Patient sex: M
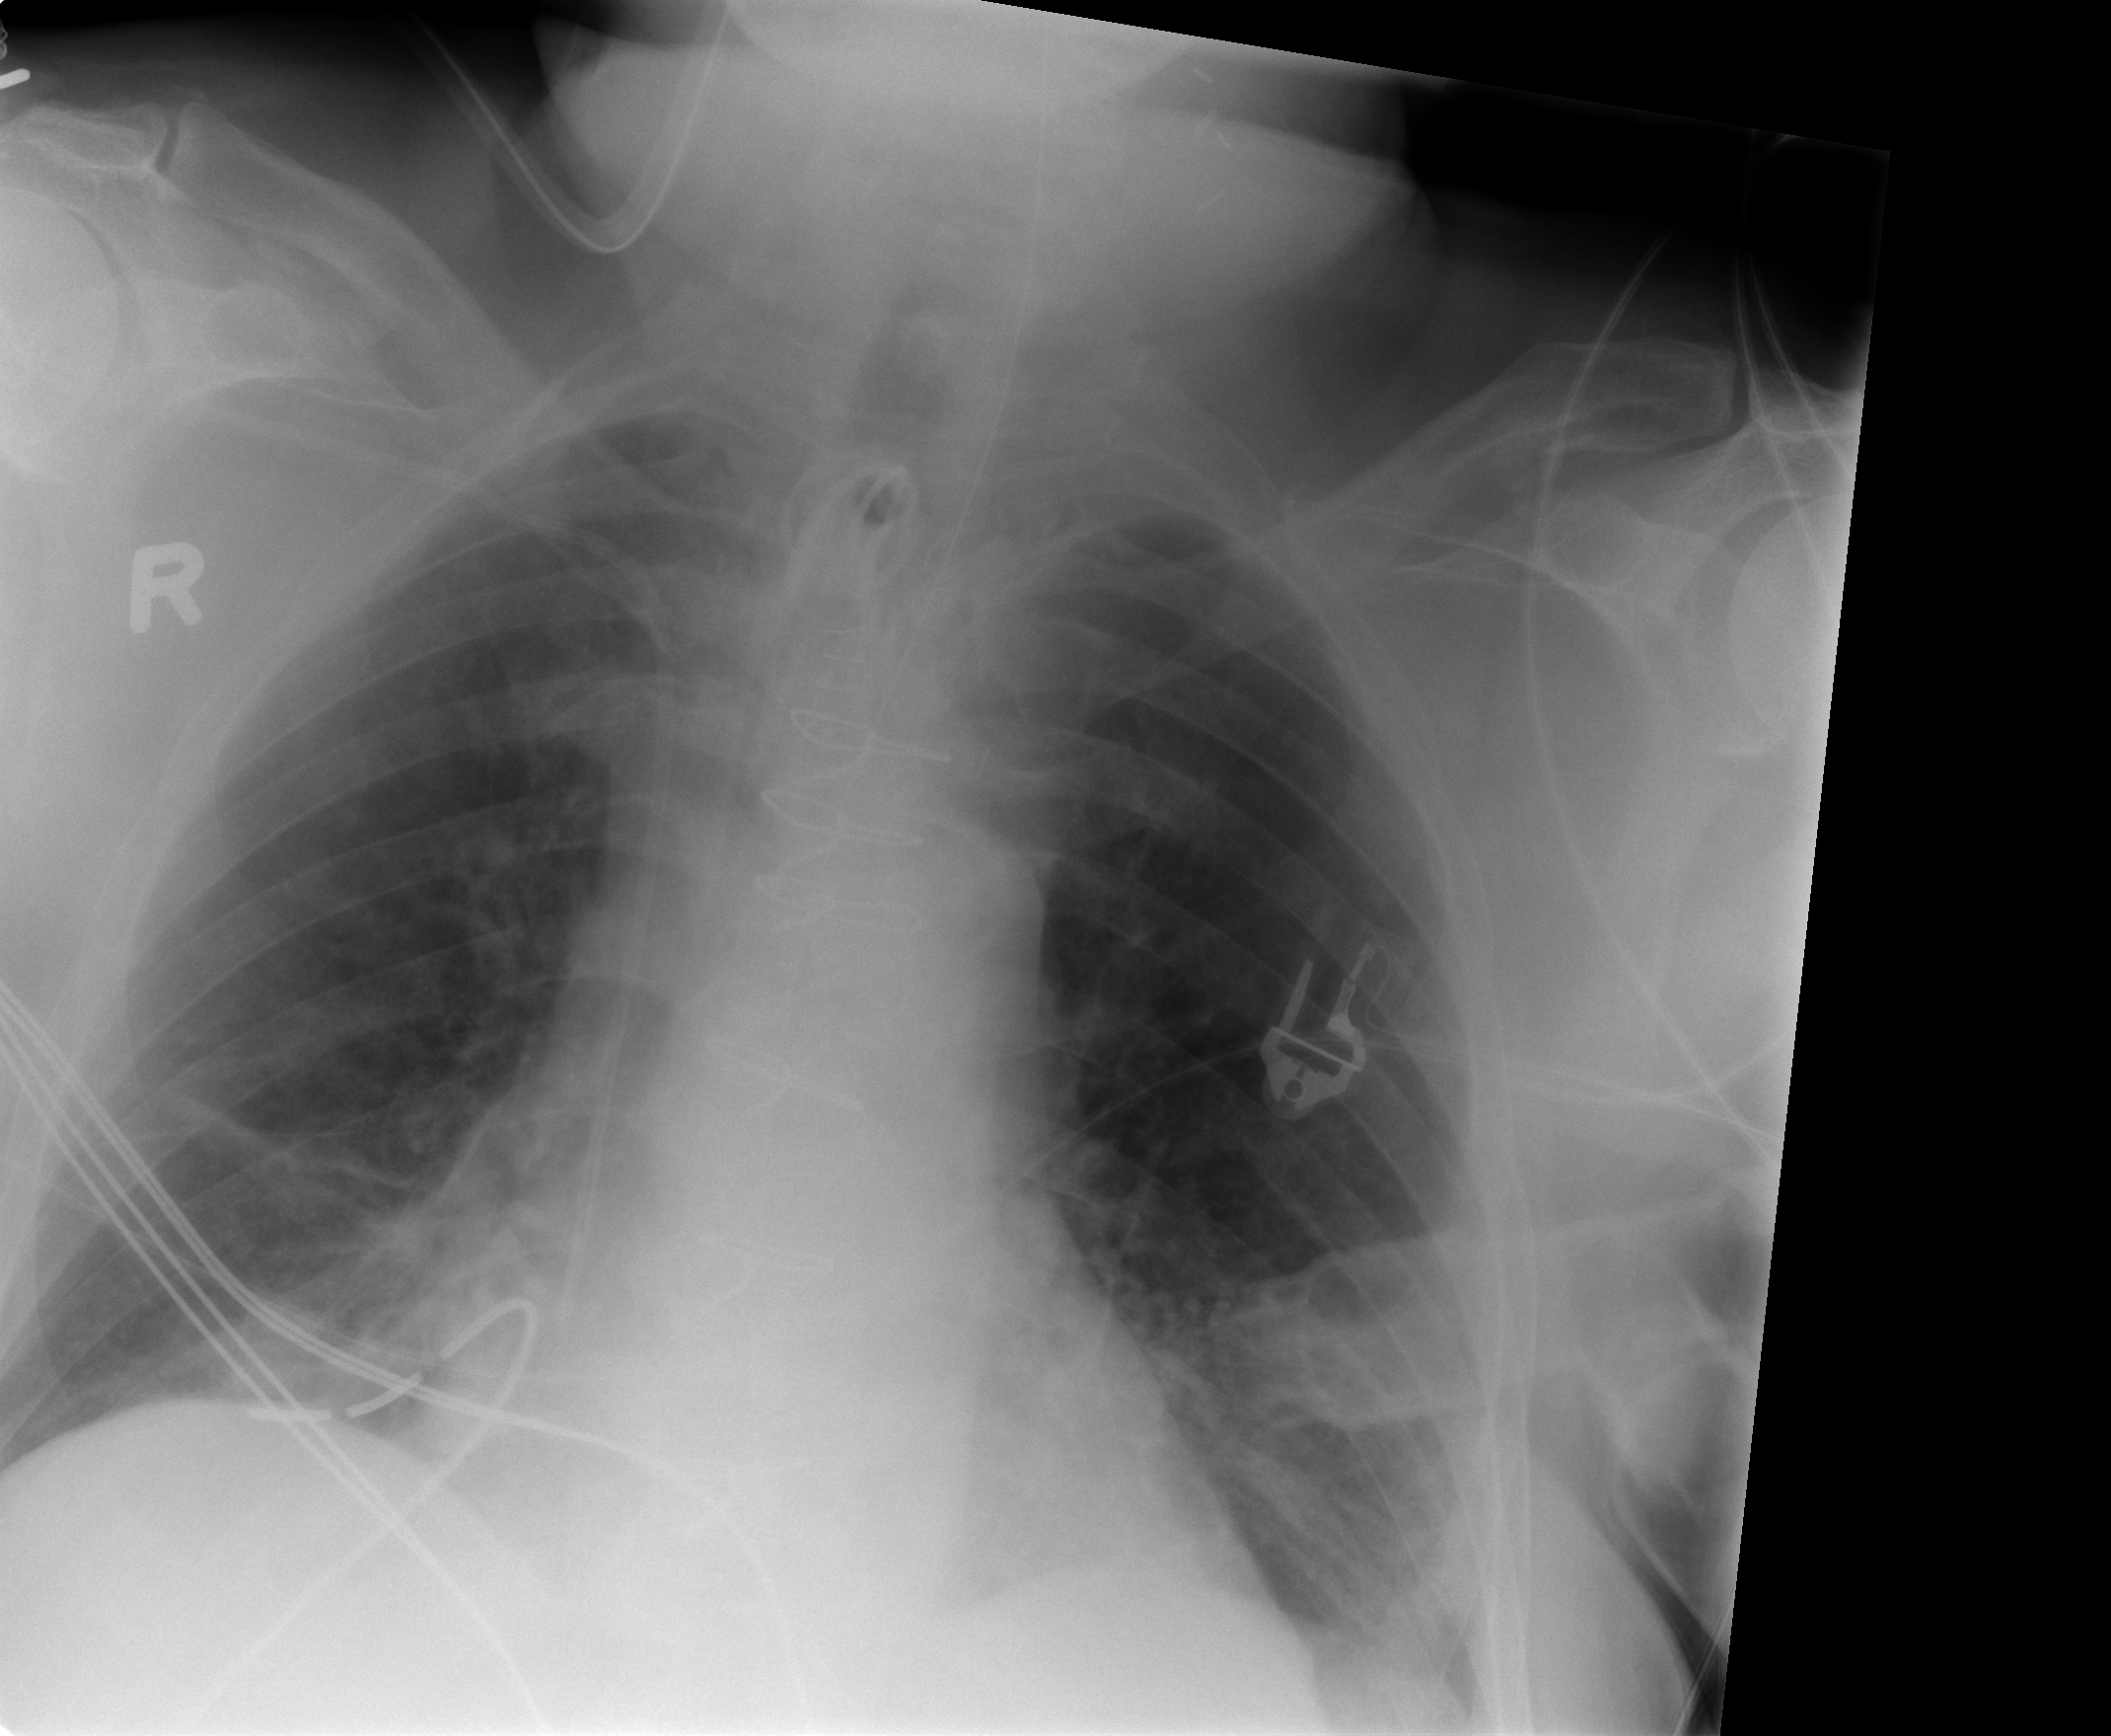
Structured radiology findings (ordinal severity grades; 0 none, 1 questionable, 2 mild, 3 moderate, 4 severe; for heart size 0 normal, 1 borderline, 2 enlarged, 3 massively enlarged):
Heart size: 2
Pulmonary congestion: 0
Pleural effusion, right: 0
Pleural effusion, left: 0
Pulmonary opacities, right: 0
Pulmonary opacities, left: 0
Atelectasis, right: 2
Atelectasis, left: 2